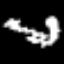
Label: squiggle